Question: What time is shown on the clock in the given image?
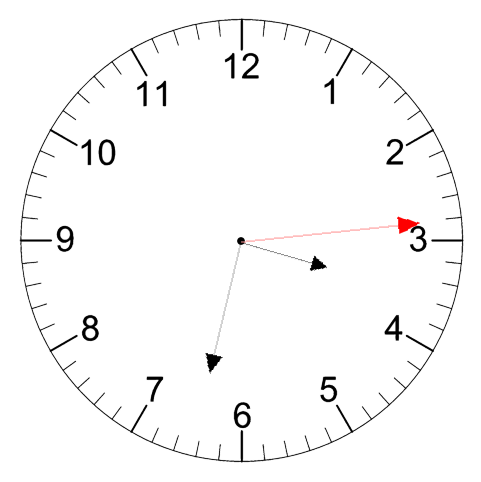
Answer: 03:32:14